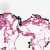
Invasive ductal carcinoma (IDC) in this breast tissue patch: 0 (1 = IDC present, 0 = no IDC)